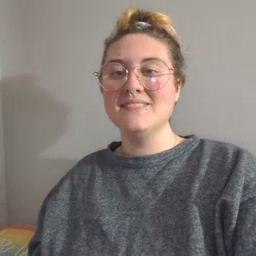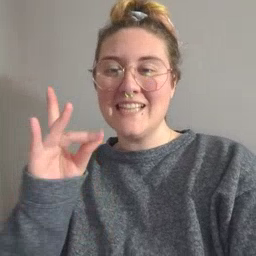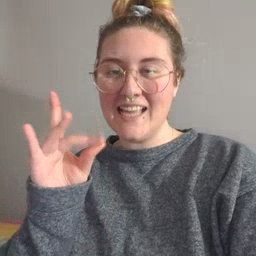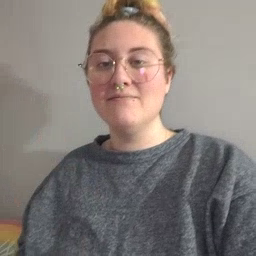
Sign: sticky